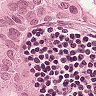
Metastatic tissue present: yes